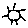
Label: sun